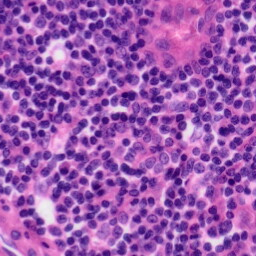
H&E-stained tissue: Tonsil